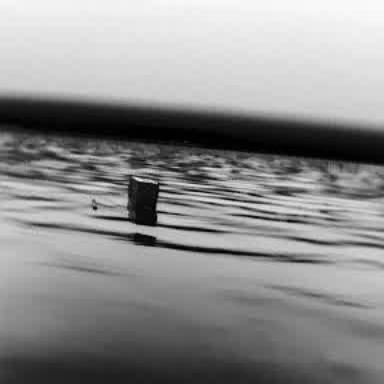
There is a fishing_boat in the infrared image.